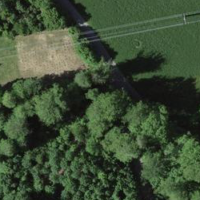
EUNIS habitat code: 41
Species observed at this site:
Cardamine heptaphylla
Lathraea squamaria